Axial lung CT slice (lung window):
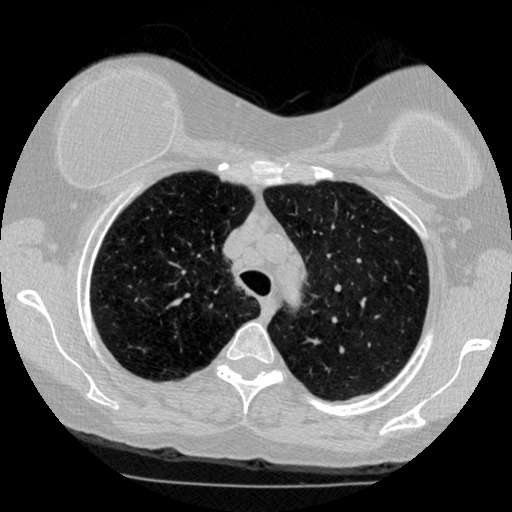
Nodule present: no